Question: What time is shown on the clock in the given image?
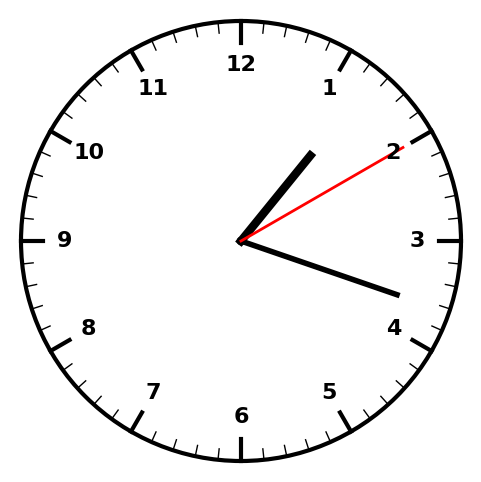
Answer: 01:18:10